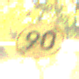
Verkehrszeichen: EndeGeschwindigkeit90
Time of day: SunriseSunset
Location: Outdoor (Nature)
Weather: PartlyCloudy
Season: NotSpecified
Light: Natural